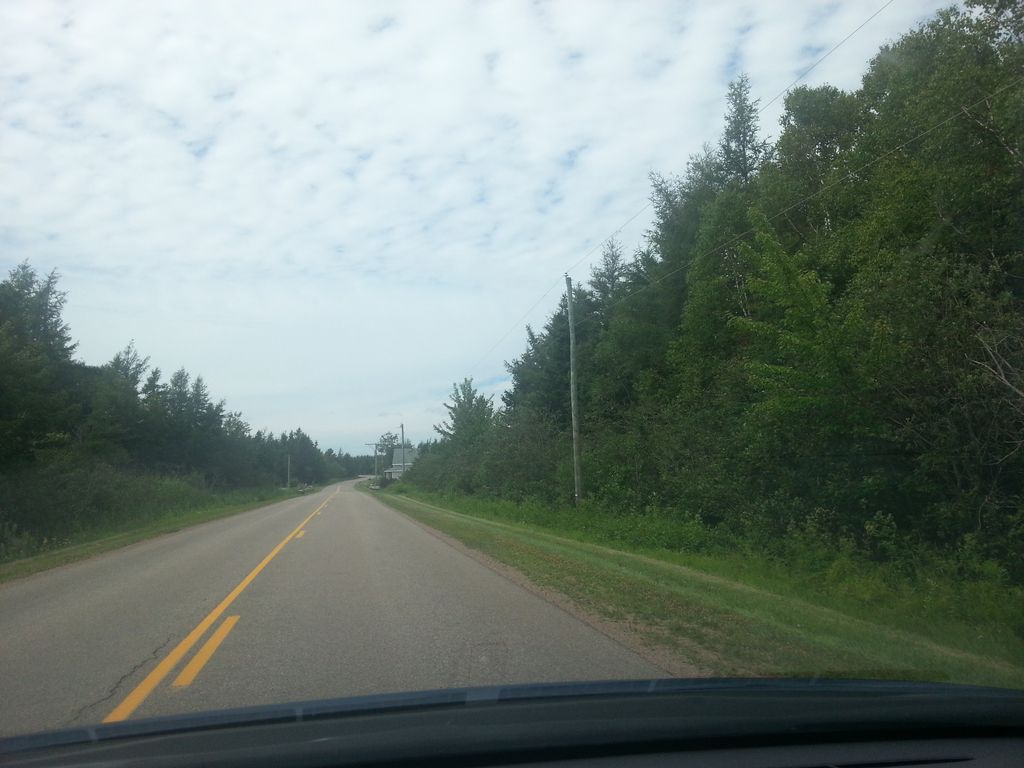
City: charlottetown